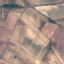
Label: PermanentCrop